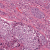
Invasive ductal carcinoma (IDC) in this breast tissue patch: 1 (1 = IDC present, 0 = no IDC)